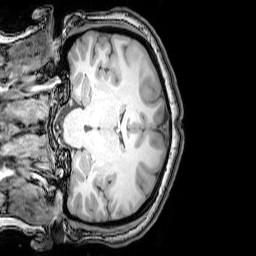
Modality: T1w
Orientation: coronal
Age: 21
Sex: female
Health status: healthy
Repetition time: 0.081 s
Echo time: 0.037 s